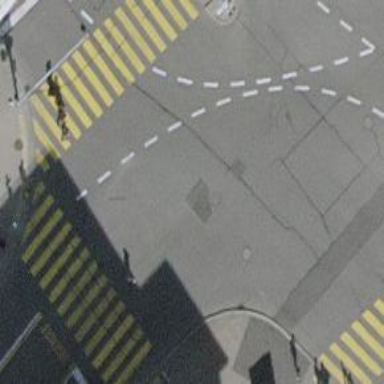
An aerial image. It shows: Road with traffic signals and bus trap barrier.